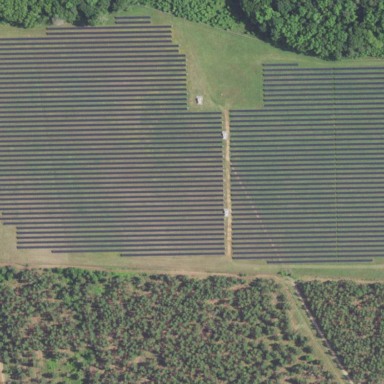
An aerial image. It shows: Solar power plant with photovoltaic technology surrounded by fence.